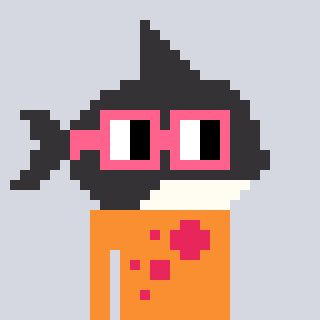
a pixel art character with square pink glasses, a orca-shaped head and a orange-colored body on a cool background